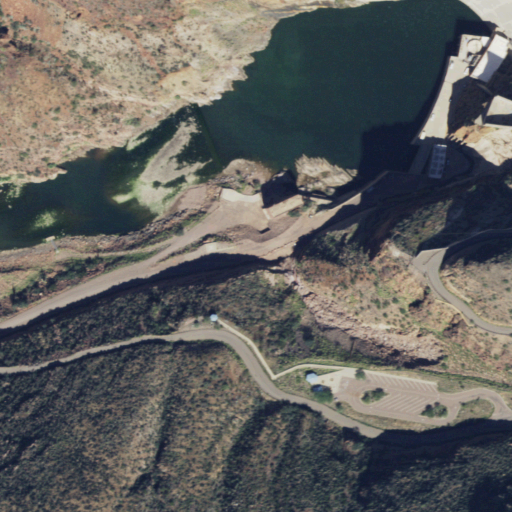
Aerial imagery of valley in Arizona named Alchesay Canyon containing shrub, open water, open development, barren land, medium intensity development, low intensity development, high intensity development, and grassland